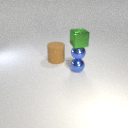
small blue metal sphere in front of large brown rubber cylinder